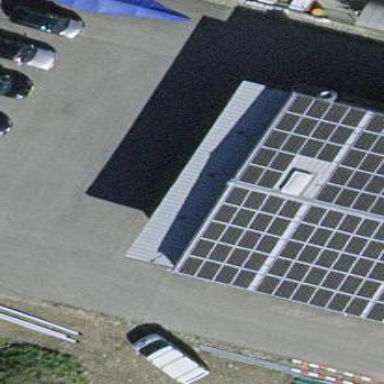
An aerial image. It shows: View of roof of building.